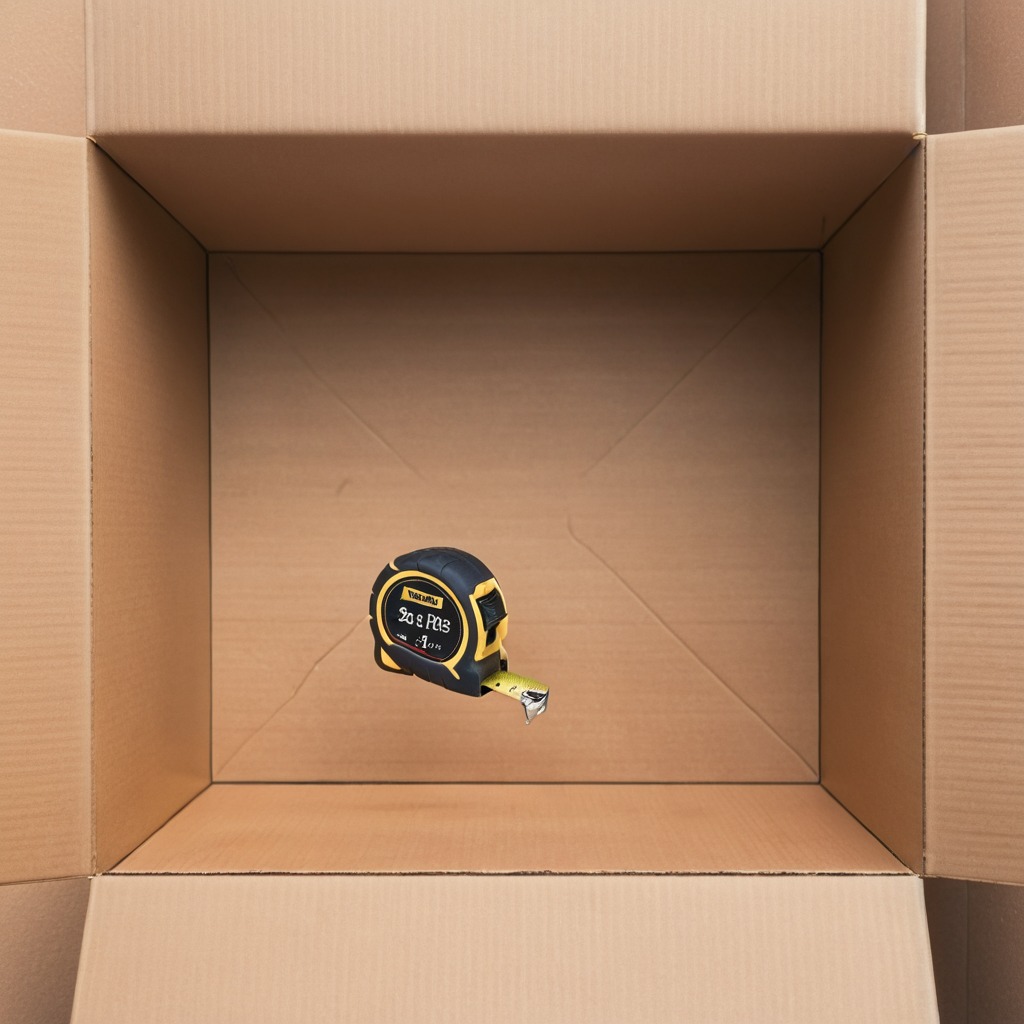
A measuring tape lies on a clean dry cardboard box surface in an outdoor workshop during daytime bright natural light soft shadows slightly creased but